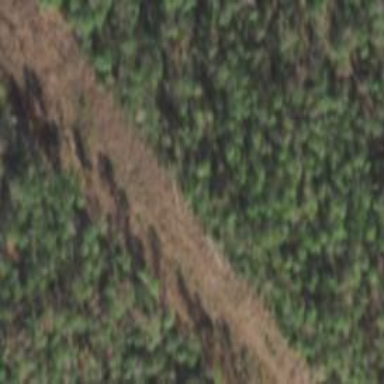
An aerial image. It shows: Forest with needle-leaved trees.